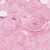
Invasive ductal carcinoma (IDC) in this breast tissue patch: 0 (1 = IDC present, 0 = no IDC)